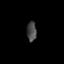
Tissue: skin
Cell type: Epithelial cells
Senescence score: 0.272
Nuclear area (px): 181
Mean DAPI intensity: 72.53